Field crop: maize
Growth stage: 2
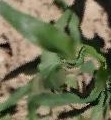
Species: maize